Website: apple
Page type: account-selection
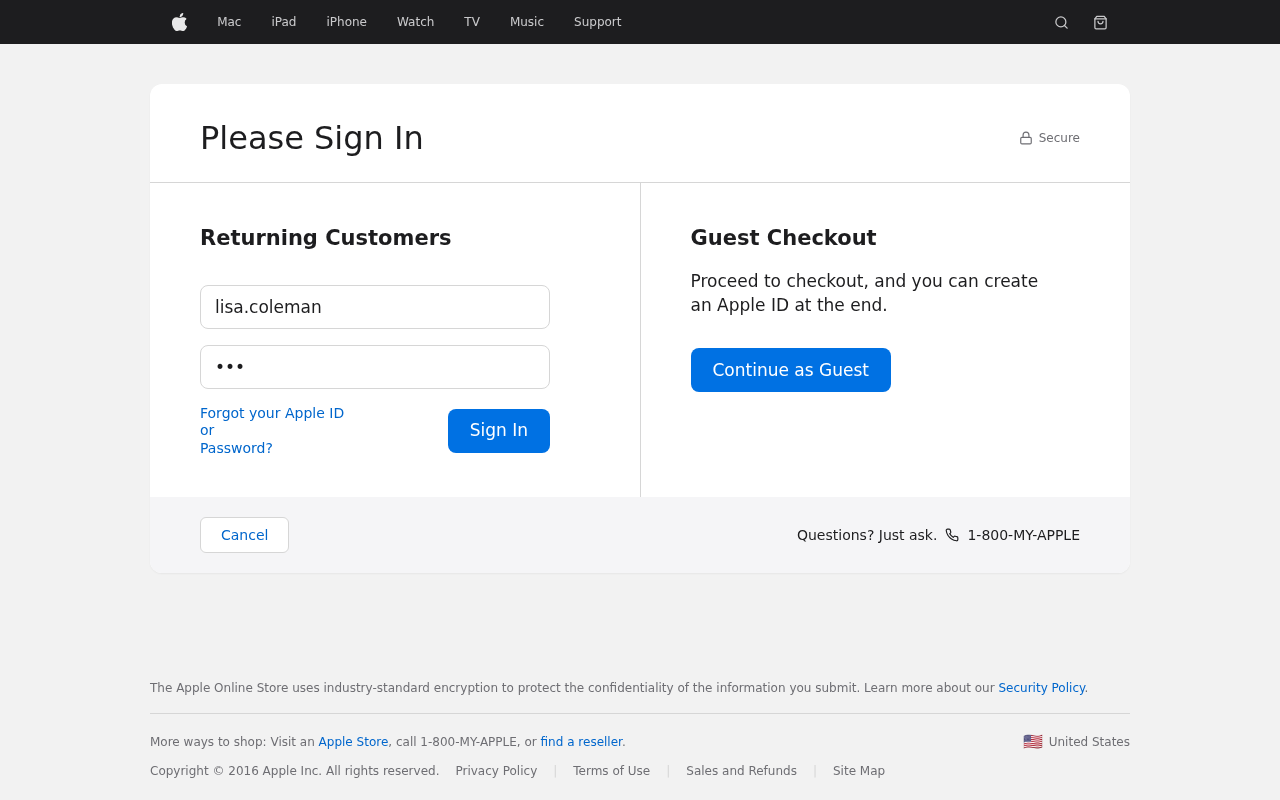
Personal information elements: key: PII_LOGIN_USERNAME
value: lisa.coleman